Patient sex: M
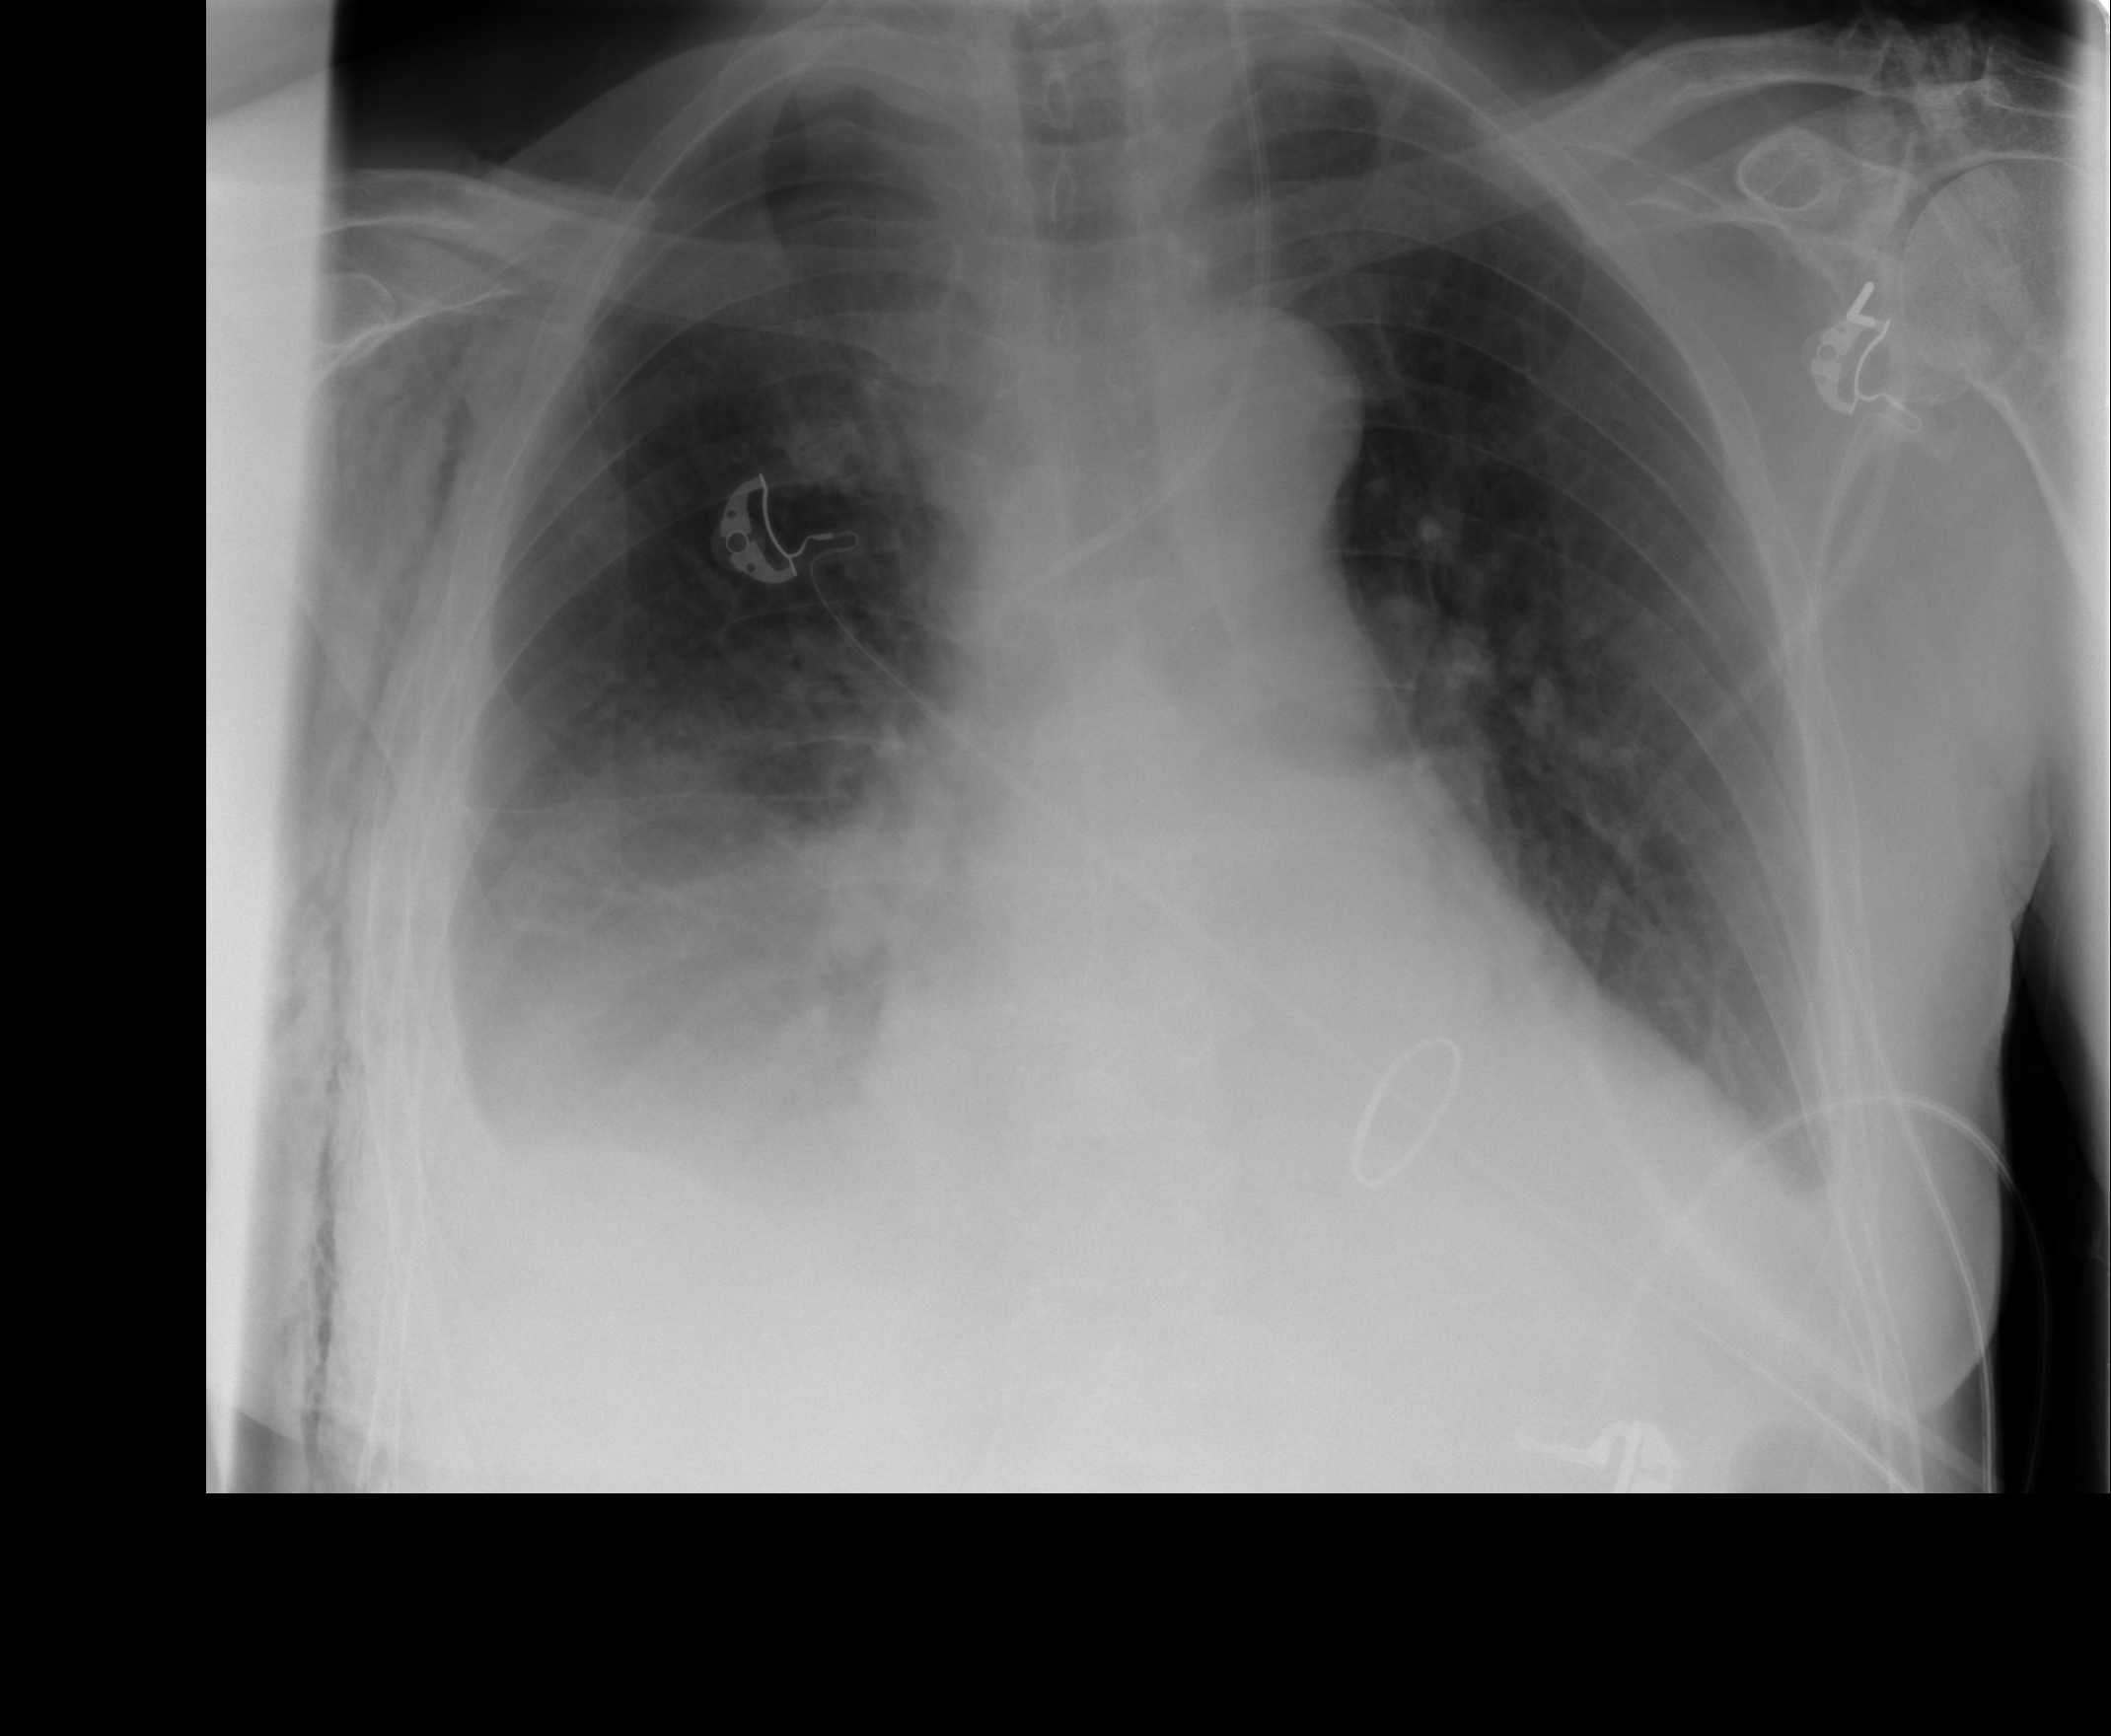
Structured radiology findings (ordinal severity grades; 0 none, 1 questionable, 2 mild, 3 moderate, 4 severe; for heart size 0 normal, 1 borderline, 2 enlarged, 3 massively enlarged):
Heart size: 2
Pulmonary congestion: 0
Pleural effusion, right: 2
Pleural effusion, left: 2
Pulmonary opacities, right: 2
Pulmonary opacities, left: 2
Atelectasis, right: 2
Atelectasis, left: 2